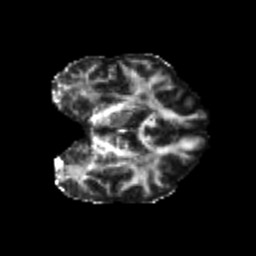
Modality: FA
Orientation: coronal
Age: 24
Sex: male
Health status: healthy
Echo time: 0.074 s